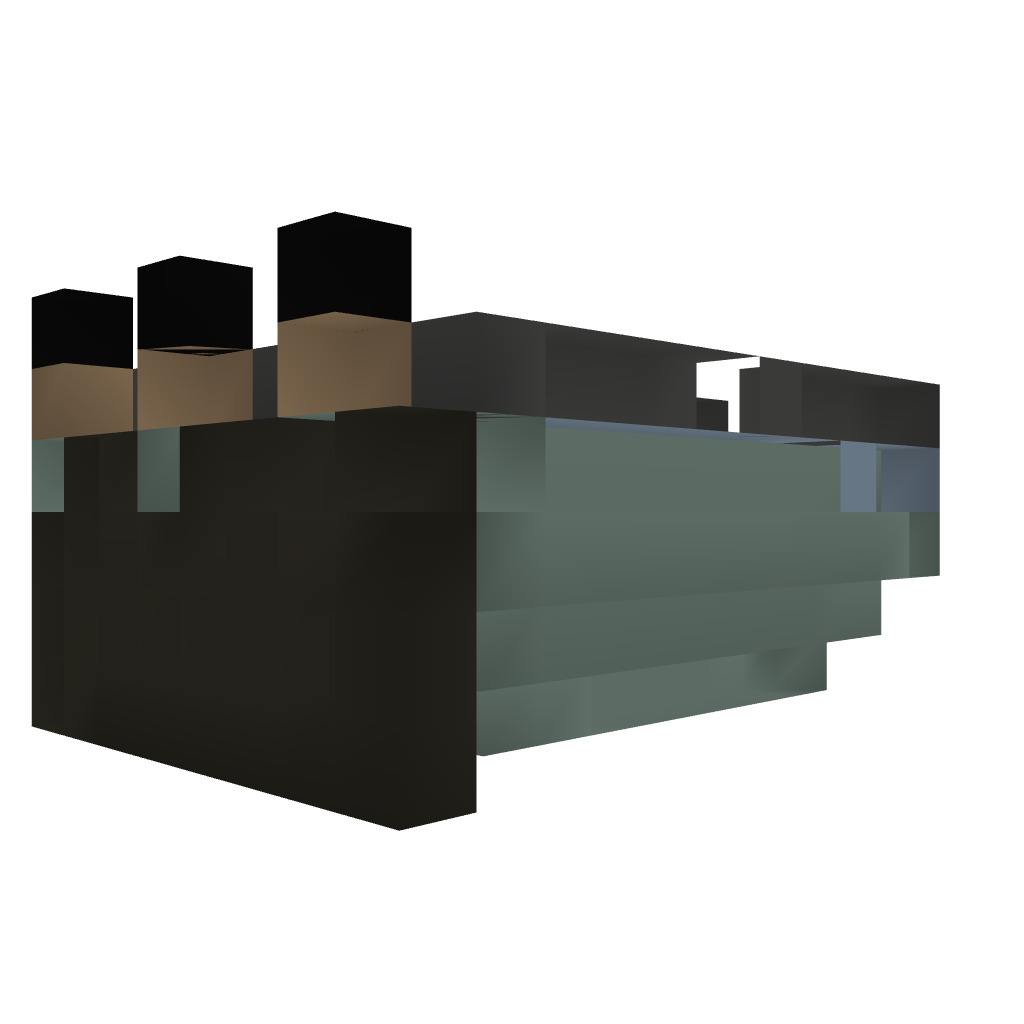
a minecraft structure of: Ancient Walkway(Corner With Sewer)